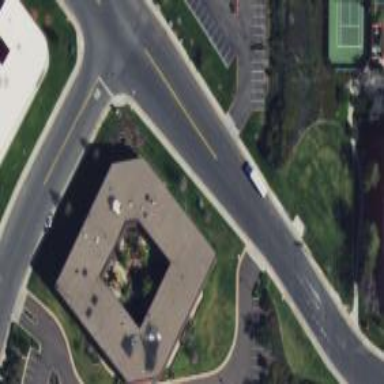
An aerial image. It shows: Office building.